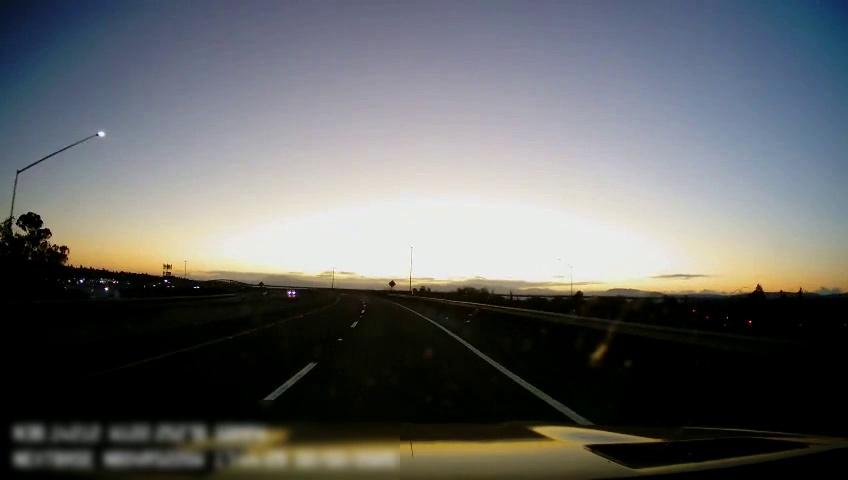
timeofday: Dusk/Dawn/Twilight
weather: Sunny
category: Drivable Space
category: Lanes | Current Lane
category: Lanes | Current Lane
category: Lanes | Current Lane